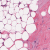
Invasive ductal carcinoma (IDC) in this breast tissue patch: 0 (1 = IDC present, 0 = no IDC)